Field crop: maize
Growth stage: 2
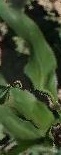
Species: maize